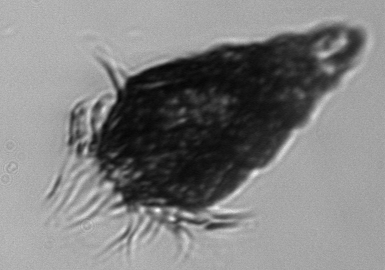
Label: Laboea_strobila